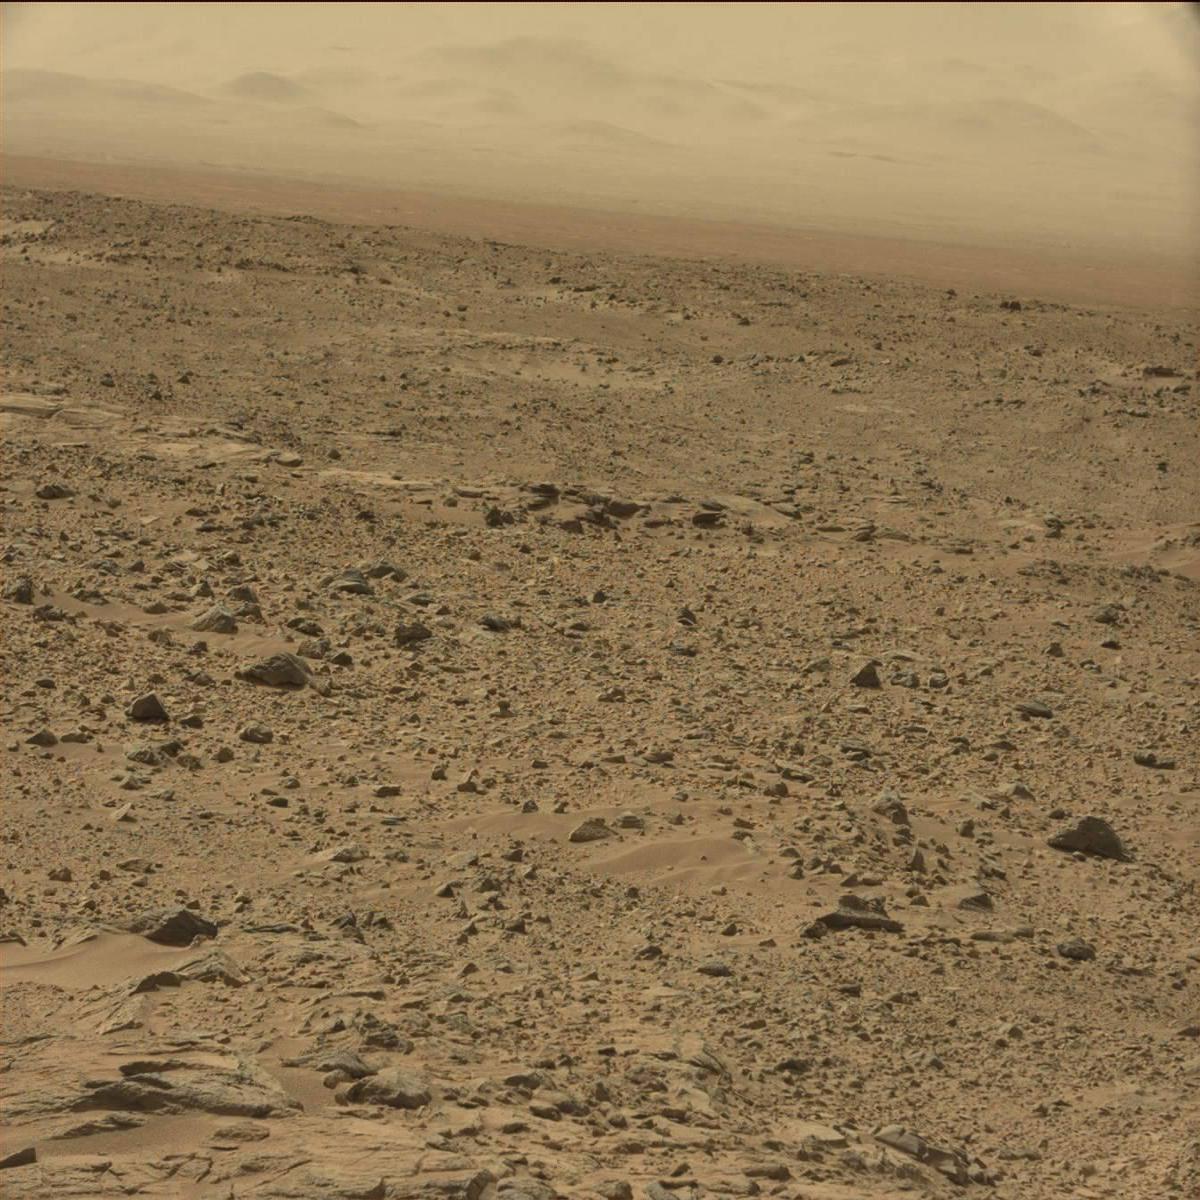
Terrain classes present: Bedrock, Ridge, Sand / Soil